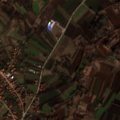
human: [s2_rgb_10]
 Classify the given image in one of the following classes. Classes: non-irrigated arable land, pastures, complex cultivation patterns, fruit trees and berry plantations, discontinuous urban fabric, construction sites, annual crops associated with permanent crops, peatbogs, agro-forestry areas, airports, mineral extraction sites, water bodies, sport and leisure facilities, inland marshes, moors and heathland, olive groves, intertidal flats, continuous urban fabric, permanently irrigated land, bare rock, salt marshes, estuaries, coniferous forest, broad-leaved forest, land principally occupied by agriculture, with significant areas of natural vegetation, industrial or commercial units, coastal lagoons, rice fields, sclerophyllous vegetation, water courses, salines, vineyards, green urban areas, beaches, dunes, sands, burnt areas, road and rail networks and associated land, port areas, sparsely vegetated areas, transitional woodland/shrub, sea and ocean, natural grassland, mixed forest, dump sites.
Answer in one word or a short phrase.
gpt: discontinuous urban fabric, non-irrigated arable land, complex cultivation patterns, land principally occupied by agriculture, with significant areas of natural vegetation